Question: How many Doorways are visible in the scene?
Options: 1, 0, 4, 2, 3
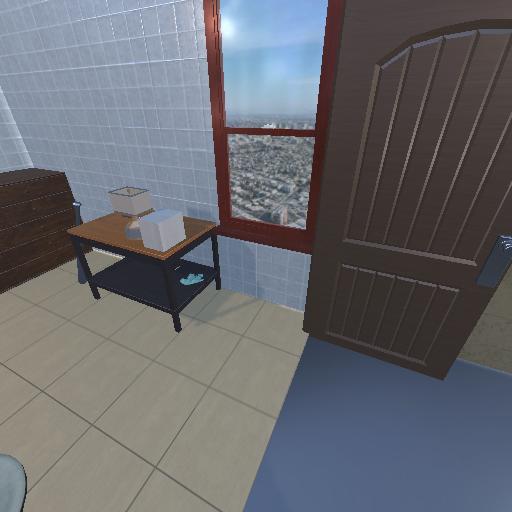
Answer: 1